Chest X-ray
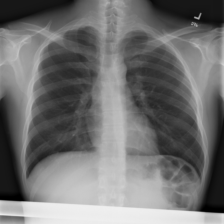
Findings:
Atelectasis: negative
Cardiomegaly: negative
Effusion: negative
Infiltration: negative
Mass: negative
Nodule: negative
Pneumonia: negative
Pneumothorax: negative
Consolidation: negative
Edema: negative
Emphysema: negative
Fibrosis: negative
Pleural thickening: negative
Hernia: negative